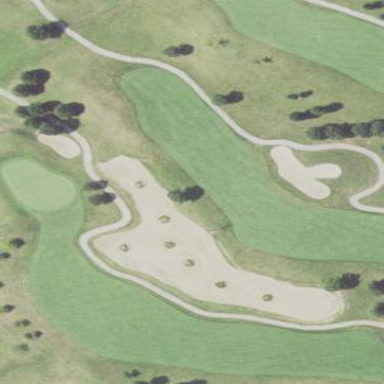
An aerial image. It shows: Golf bunker filled with sandy terrain.